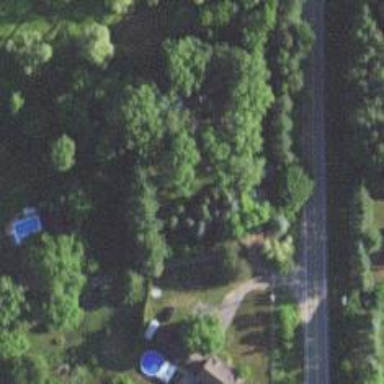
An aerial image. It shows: Driveway leading to service road.